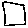
Label: square